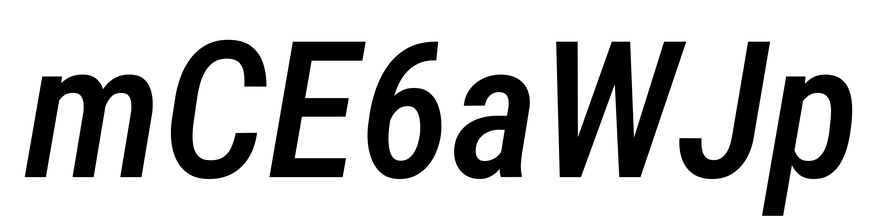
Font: Roboto-Italic_Condensed_Medium_Italic